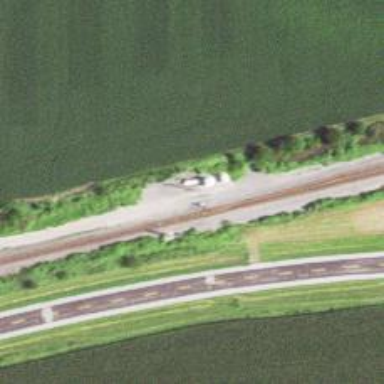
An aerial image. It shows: Railway spur junction.